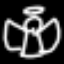
Label: angel